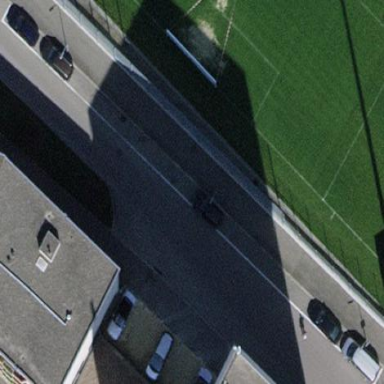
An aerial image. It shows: Street-side parking area with parallel orientation. The surface is asphalt.